Question: I wrote a controller with the following model attributes:
'''
@RequestMapping("/ktSessions")
public String ktSessionsPage(Model model) {
model.addAttribute("options","option1");
model.addAttribute("header","header1");
return "ktSessions";
}
'''
And I added the following JSP:
'''
<nav class="sidebar">
<header>Menu</header>
<ul>
<li><a href="#">${options } </a></li>
</ul>
</nav>
<div class="main">
<p>Header is <c:out value="${header }"></c:out> </p>
</div>
'''
When I run the applicaiton, I can see the "option1" string in the sidemenu, but in stead of the "header1" value I see this:
'''
{sec-fetch-mode=navigate, referer=http://localhost:8080/SpringMVCProject/emailTemplates?header=Hi+Henry%2C, sec-fetch-site=same-origin, accept-language=en, cookie=JSESSIONID=9BFFE52B821FB30447E53F04442C0B98, sec-fetch-user=?1, accept=text/html,application/xhtml+xml,application/xml;q=0.9,image/avif,image/webp,image/apng,*/*;q=0.8,application/signed-exchange;v=b3;q=0.9, sec-ch-ua="Google Chrome";v="107", "Chromium";v="107", "Not=A?Brand";v="24", sec-ch-ua-mobile=?0, sec-ch-ua-platform="Windows", host=localhost:8080, upgrade-insecure-requests=1, connection=keep-alive, cache-control=max-age=0, accept-encoding=gzip, deflate, br, user-agent=Mozilla/5.0 (Windows NT 10.0; Win64; x64) AppleWebKit/537.36 (KHTML, like Gecko) Chrome/107.0.0.0 Safari/537.36, sec-fetch-dest=document}
'''
Here's a screenshot of the webpage:

Why do I see this in stead of the "header1" model attribute?
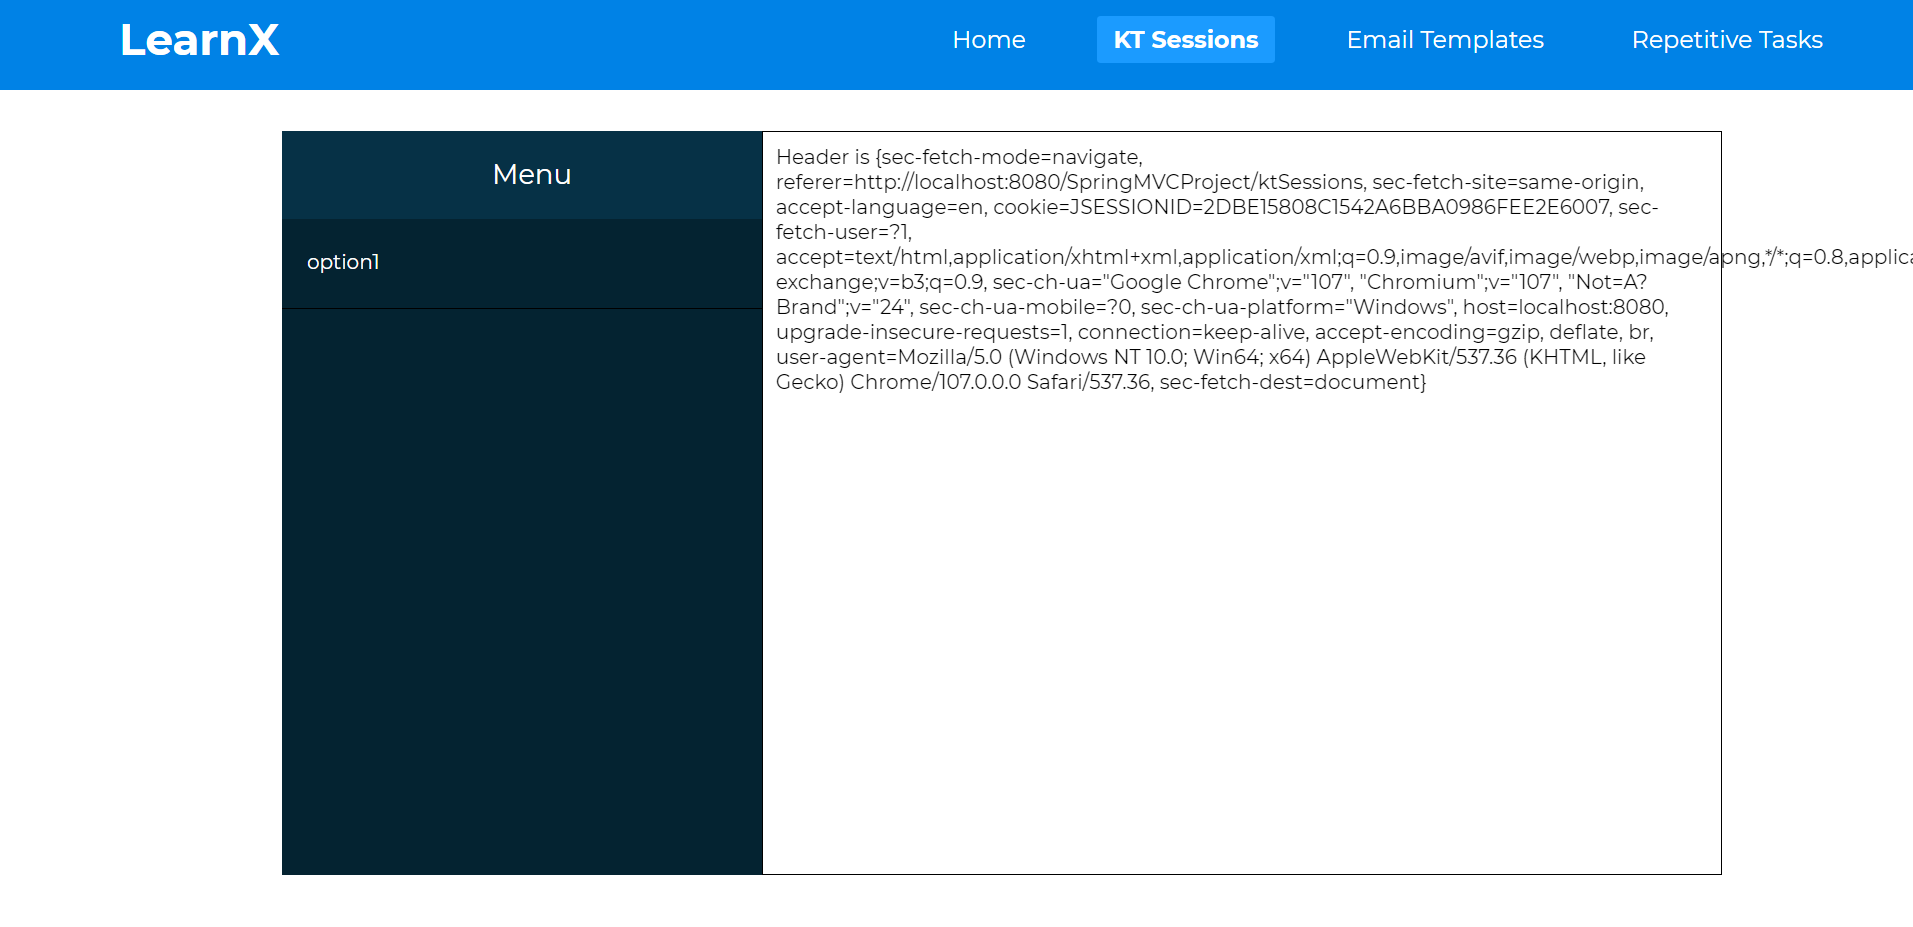
Answer: The problem is that the '${header}' model is updated to contain the headers sent by the webbrowser (so it's not really an error). The easiest solution is to change the name of the model to something else, for example:
'''
@RequestMapping("/ktSessions")
public String ktSessionsPage(Model model) {
model.addAttribute("options","option1");
model.addAttribute("headername","header1"); // Changed to "headername"
return "ktSessions";
}
'''
Don't forget to change it in your JSP as well:
'''
<p>Header is <c:out value="${headername}"></c:out> </p>
'''